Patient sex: M
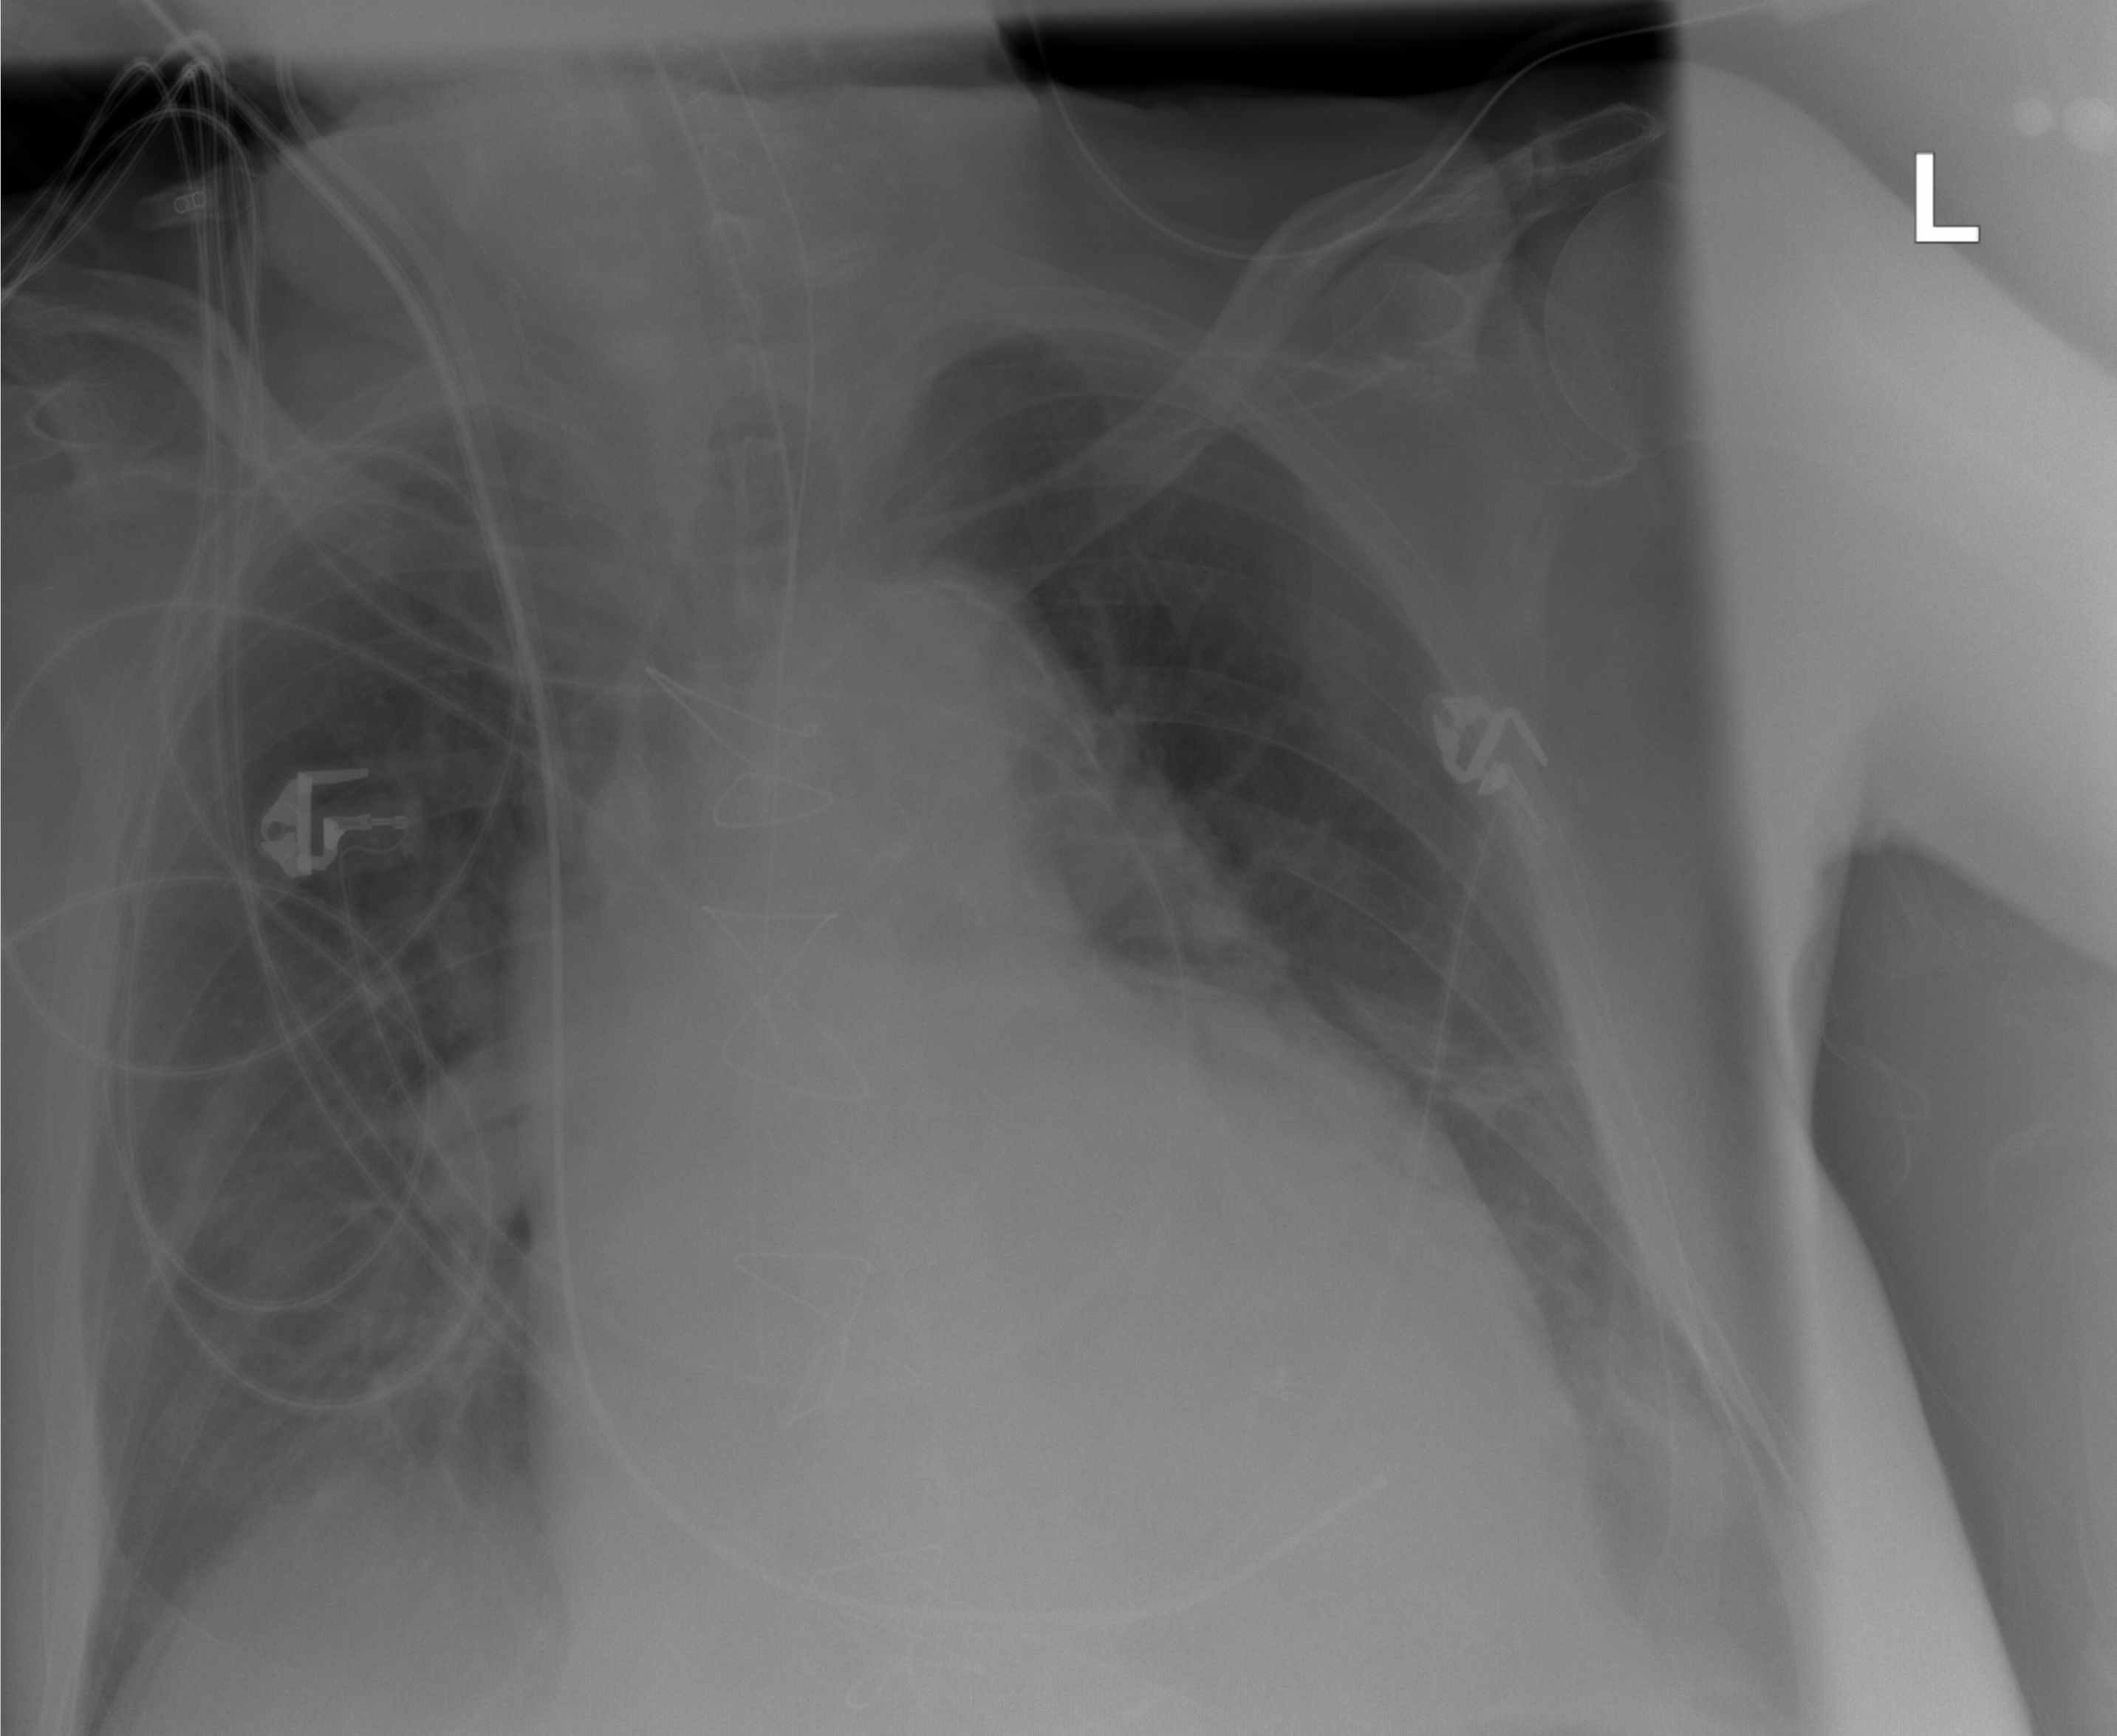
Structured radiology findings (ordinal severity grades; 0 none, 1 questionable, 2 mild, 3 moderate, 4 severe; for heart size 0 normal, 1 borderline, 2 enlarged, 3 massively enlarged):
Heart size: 2
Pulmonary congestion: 0
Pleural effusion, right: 0
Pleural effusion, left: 0
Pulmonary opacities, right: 1
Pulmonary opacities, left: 1
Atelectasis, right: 2
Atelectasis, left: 2